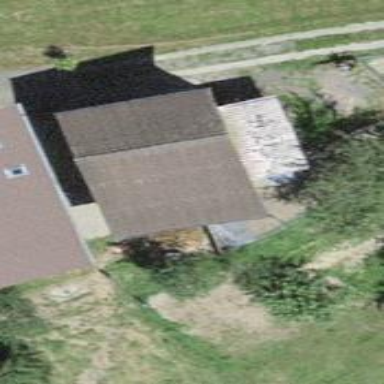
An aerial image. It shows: Barn.